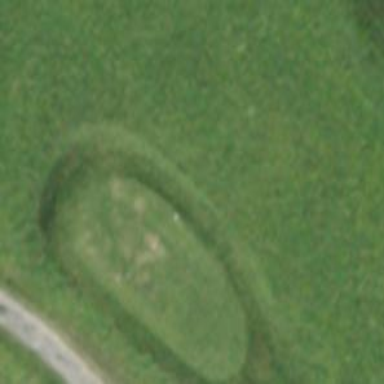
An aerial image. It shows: Golf tee.